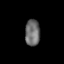
Tissue: lung
Cell type: Myeloid cells
Senescence score: 0.2278
Nuclear area (px): 389
Mean DAPI intensity: 107.928